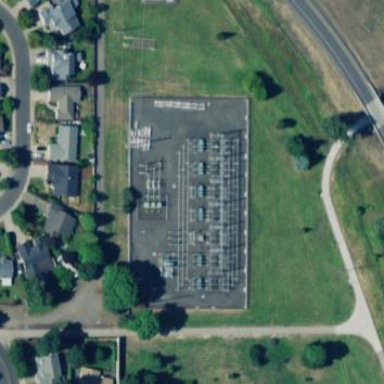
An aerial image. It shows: Distribution level power substation.